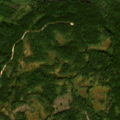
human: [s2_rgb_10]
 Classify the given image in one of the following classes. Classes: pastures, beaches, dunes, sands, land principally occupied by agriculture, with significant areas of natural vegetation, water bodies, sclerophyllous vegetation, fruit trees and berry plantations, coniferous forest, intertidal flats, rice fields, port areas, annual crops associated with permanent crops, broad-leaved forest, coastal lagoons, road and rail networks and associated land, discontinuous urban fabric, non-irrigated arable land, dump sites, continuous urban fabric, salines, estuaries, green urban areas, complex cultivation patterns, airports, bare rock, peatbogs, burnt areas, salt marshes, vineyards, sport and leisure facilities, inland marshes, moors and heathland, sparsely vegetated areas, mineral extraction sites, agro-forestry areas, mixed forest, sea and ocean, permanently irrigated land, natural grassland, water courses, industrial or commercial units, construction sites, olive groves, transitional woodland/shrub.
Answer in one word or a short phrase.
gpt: coniferous forest